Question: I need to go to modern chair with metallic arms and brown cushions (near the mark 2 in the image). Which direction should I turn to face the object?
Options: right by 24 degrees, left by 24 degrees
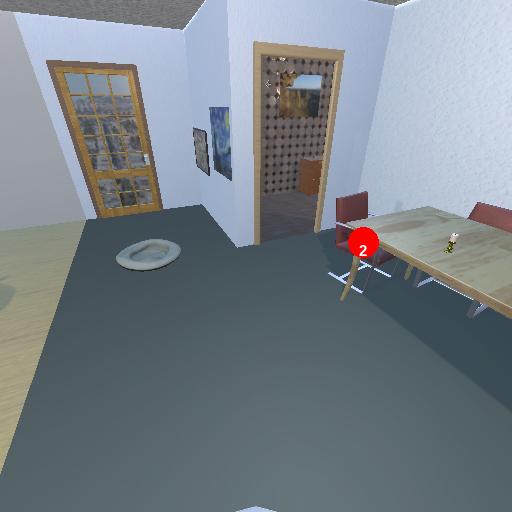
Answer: right by 24 degrees